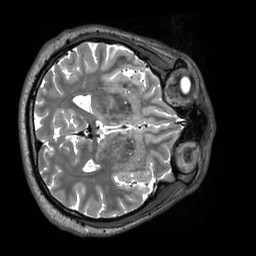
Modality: T2w
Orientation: axial
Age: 22
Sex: male
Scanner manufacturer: siemens
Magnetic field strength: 3 T
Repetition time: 3.2 s
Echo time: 0.412 s